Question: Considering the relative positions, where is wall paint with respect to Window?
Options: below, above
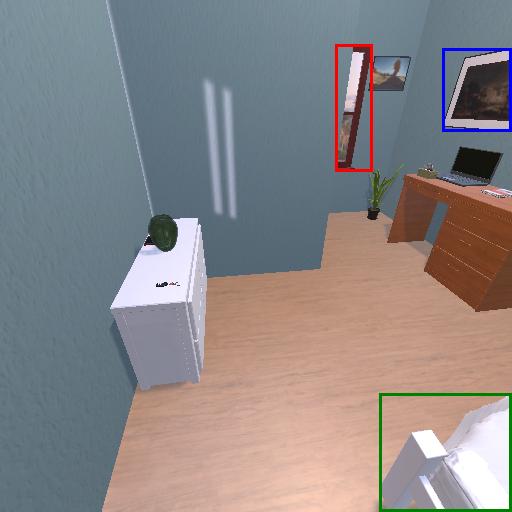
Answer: below